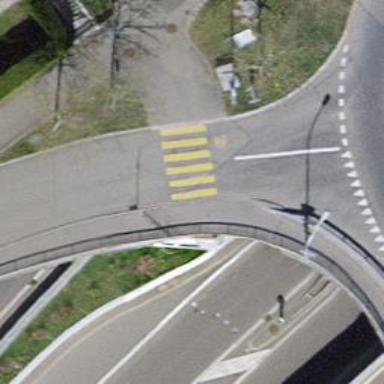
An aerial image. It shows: Zebra crossing with road island.